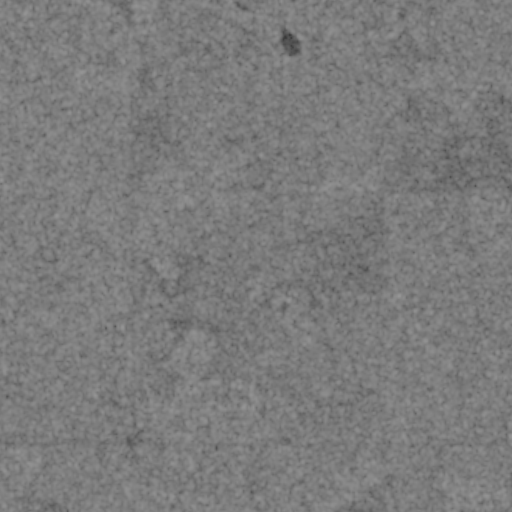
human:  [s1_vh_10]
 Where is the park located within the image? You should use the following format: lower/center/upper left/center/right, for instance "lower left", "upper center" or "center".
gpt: The park is located in the lower left of the image.
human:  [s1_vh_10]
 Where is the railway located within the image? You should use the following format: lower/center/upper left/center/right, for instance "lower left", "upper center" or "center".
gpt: The railway is located in the left of the image.
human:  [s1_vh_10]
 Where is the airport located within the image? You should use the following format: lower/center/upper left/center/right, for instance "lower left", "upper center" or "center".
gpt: There is no airport in the image.

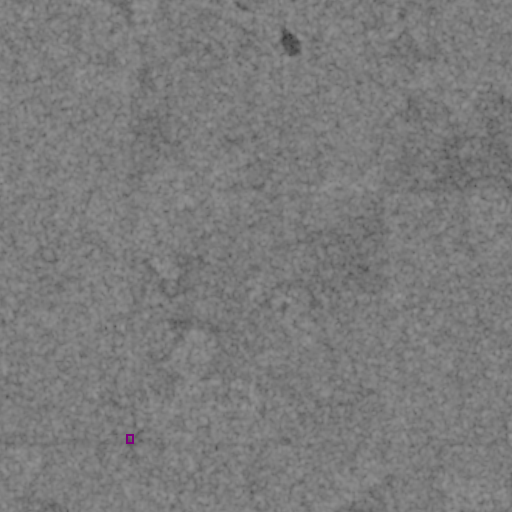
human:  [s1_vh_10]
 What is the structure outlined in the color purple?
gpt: The structure outlined in purple is a park.
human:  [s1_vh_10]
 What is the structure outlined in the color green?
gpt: There is no green outline.